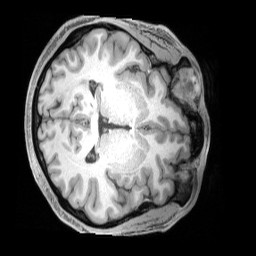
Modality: T1w
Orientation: axial
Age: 39
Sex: male
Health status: ill
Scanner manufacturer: siemens
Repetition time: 2.4 s
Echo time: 0.00231 s